Aerial crown-view tile of a tropical tree (Barro Colorado Island, Panama), acquired 20250124:
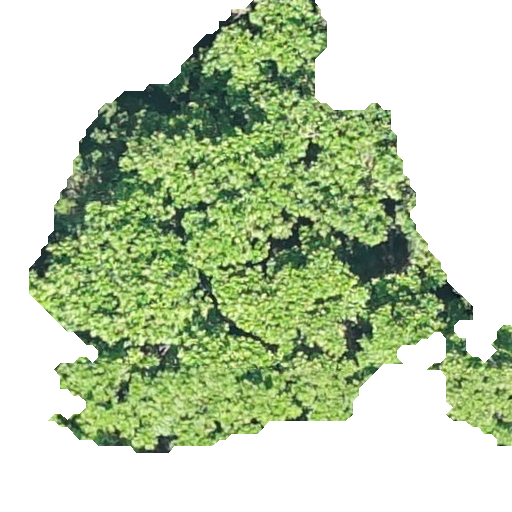
Species: Anacardium excelsum
GBIF accepted scientific name: Anacardium excelsum
Crown area: 204.696 m²